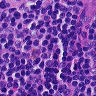
Metastatic tissue present: no